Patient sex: M
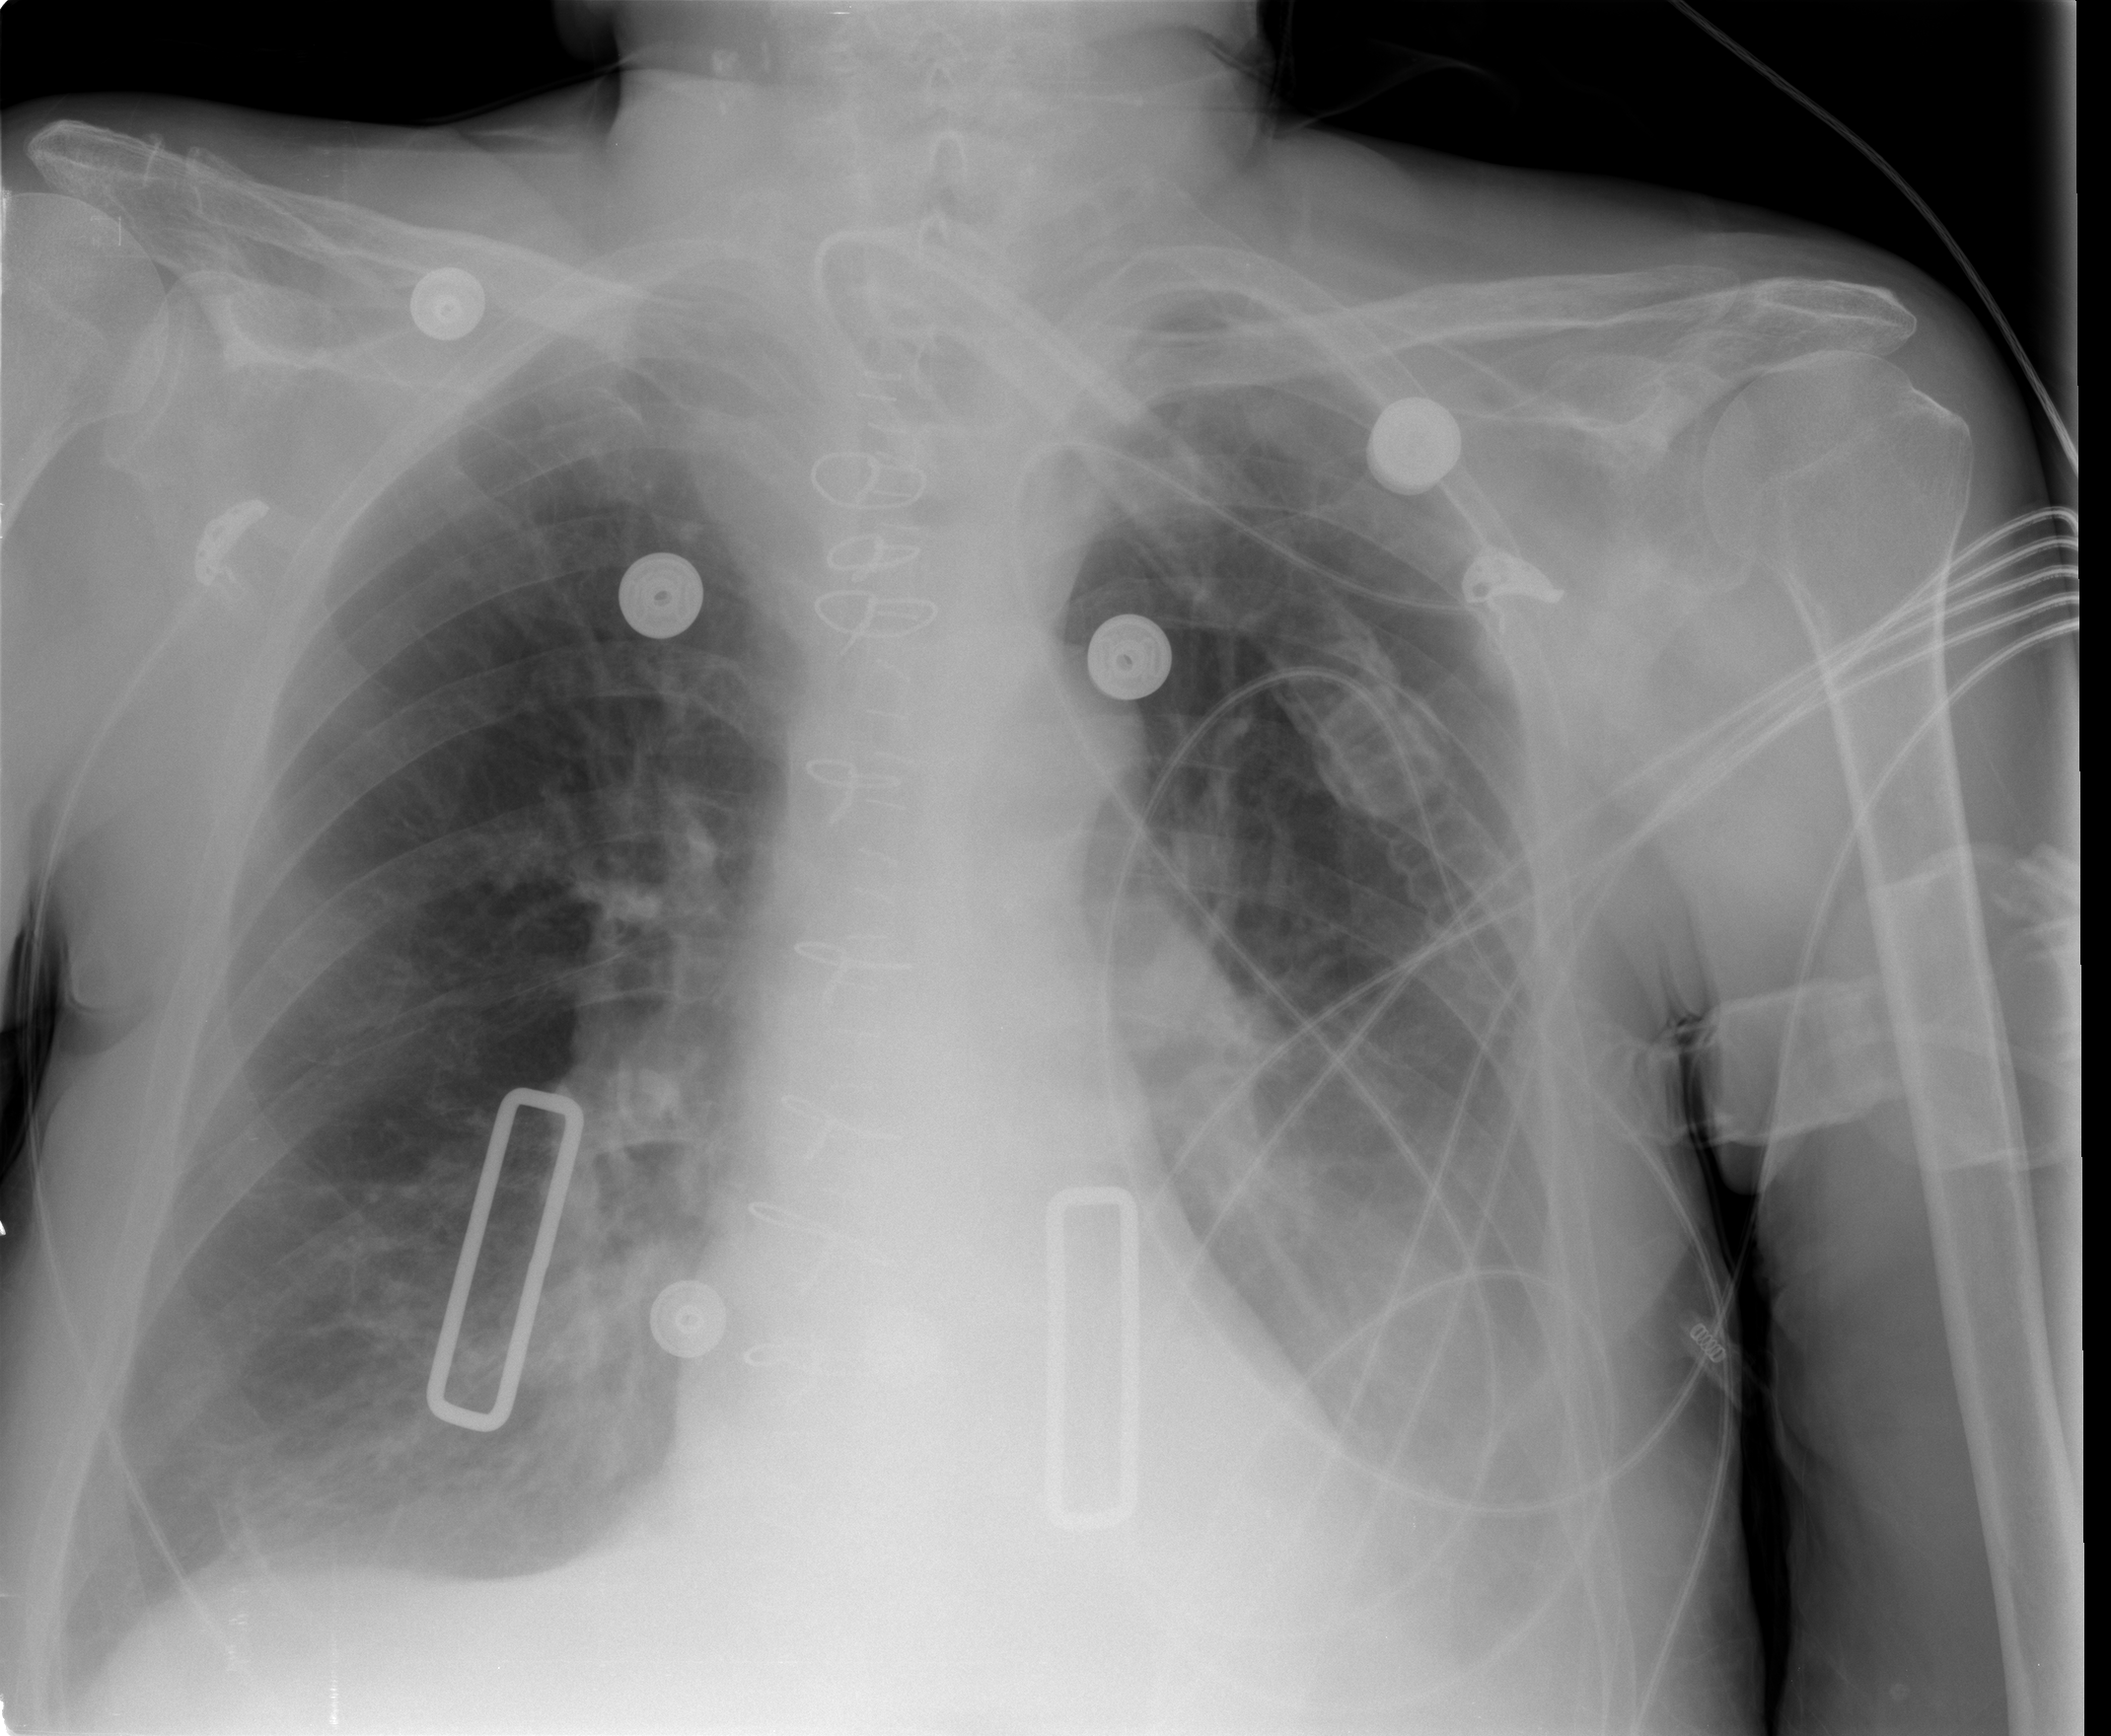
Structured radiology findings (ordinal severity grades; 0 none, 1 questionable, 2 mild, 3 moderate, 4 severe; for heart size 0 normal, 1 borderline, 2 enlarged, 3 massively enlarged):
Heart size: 0
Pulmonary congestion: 0
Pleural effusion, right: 1
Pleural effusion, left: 2
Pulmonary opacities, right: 0
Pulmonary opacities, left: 0
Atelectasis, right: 2
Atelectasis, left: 2